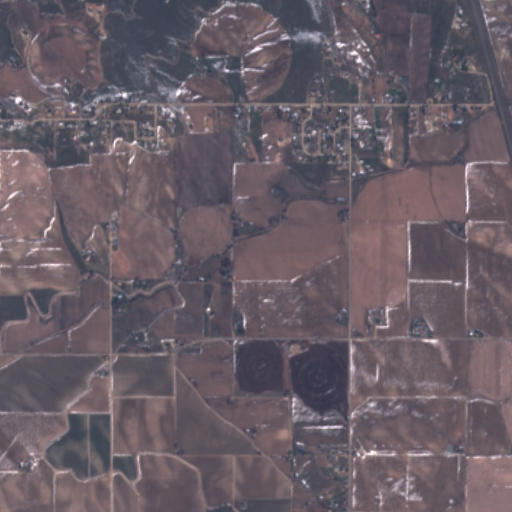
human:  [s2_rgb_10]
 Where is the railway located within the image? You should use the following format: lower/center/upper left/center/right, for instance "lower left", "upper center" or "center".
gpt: The railway is located in the left of the image.
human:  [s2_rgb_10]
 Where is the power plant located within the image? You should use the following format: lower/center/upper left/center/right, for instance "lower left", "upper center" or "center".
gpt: There is no power plant in the image.